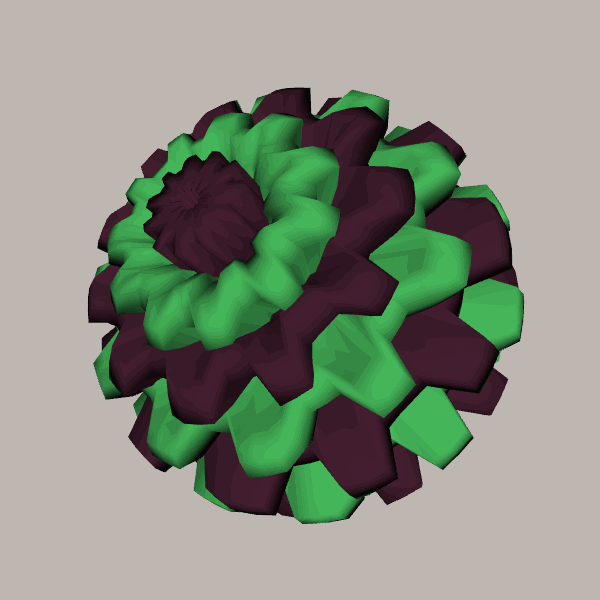
Background: light